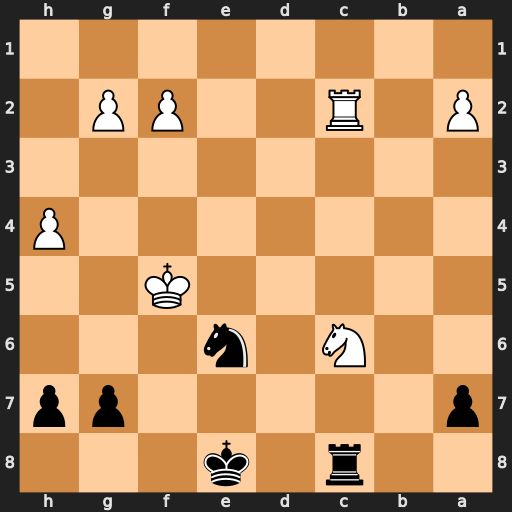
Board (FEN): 2r1k3/p5pp/2N1n3/5K2/7P/8/P1R2PP1/8
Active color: b
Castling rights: -
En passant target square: -
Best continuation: Rxc6 Rxc6 Nd4+ Ke4 Nxc6